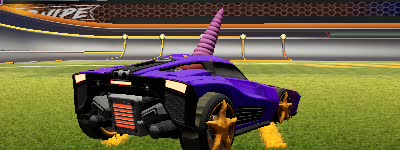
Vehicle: breakout